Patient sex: M
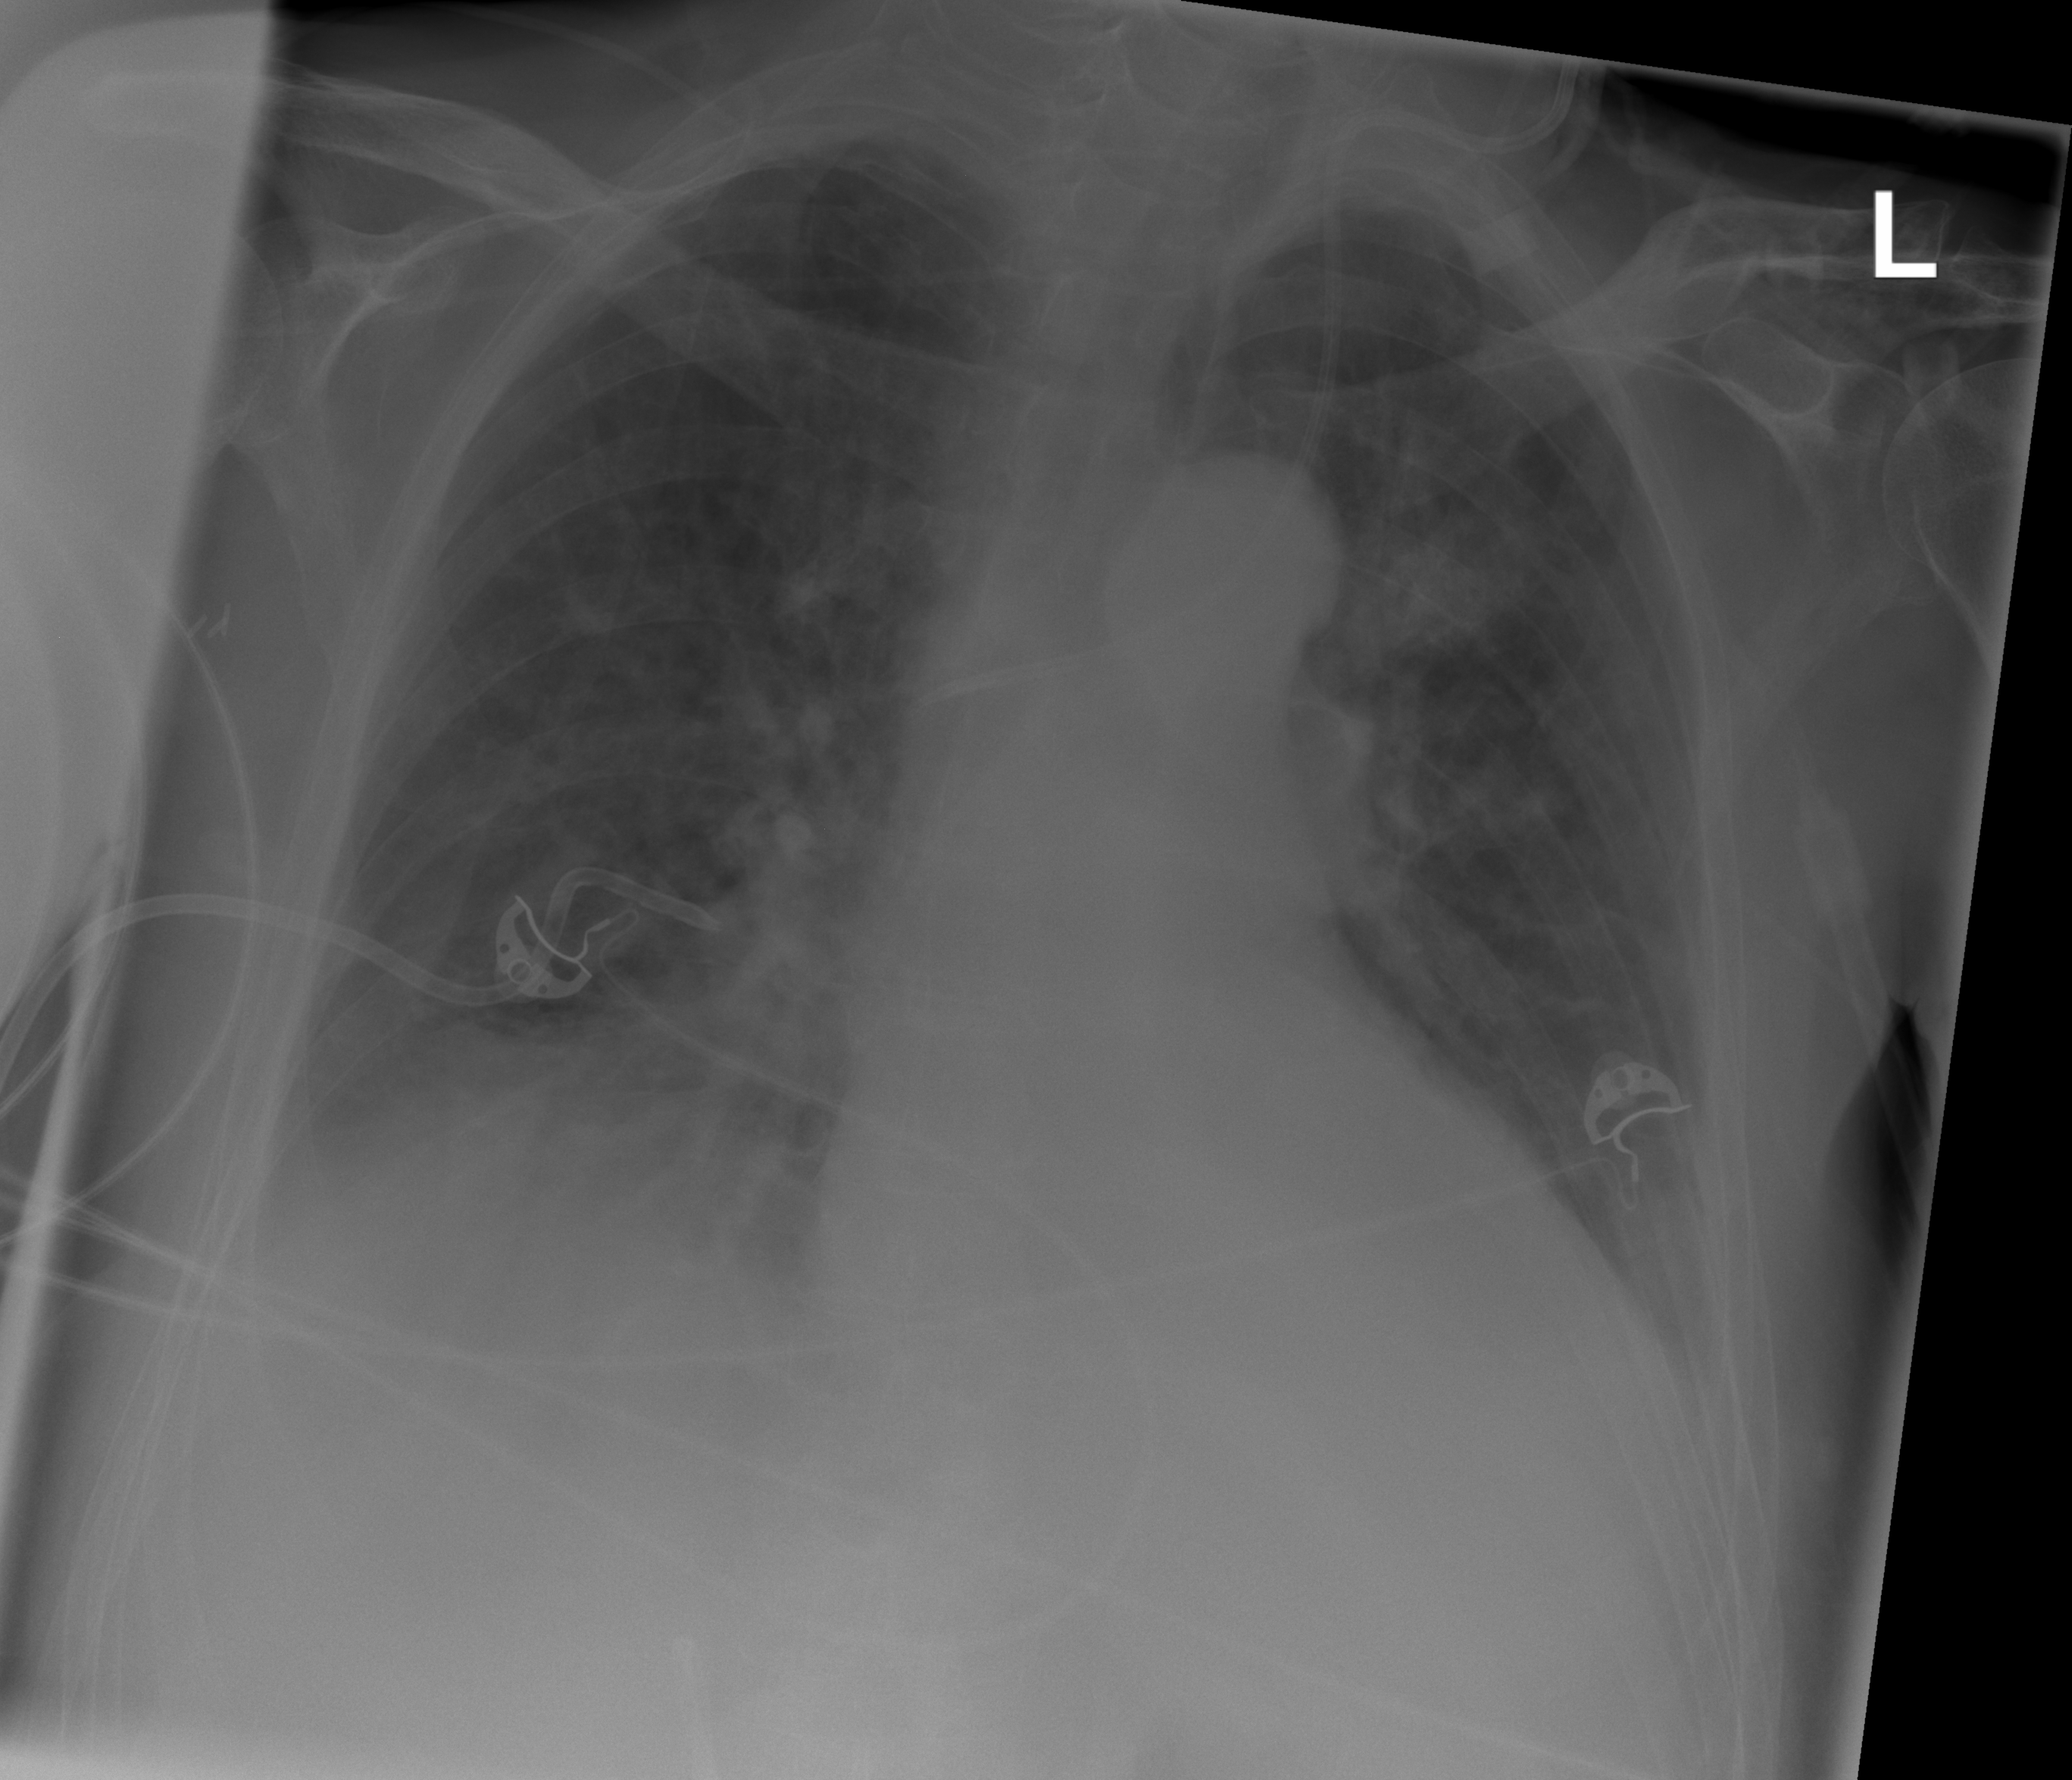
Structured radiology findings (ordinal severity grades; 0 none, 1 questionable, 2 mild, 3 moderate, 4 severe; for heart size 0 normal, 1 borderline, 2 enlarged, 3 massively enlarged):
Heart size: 2
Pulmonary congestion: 3
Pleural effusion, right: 2
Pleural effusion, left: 2
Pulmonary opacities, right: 2
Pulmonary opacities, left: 2
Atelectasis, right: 2
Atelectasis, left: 2